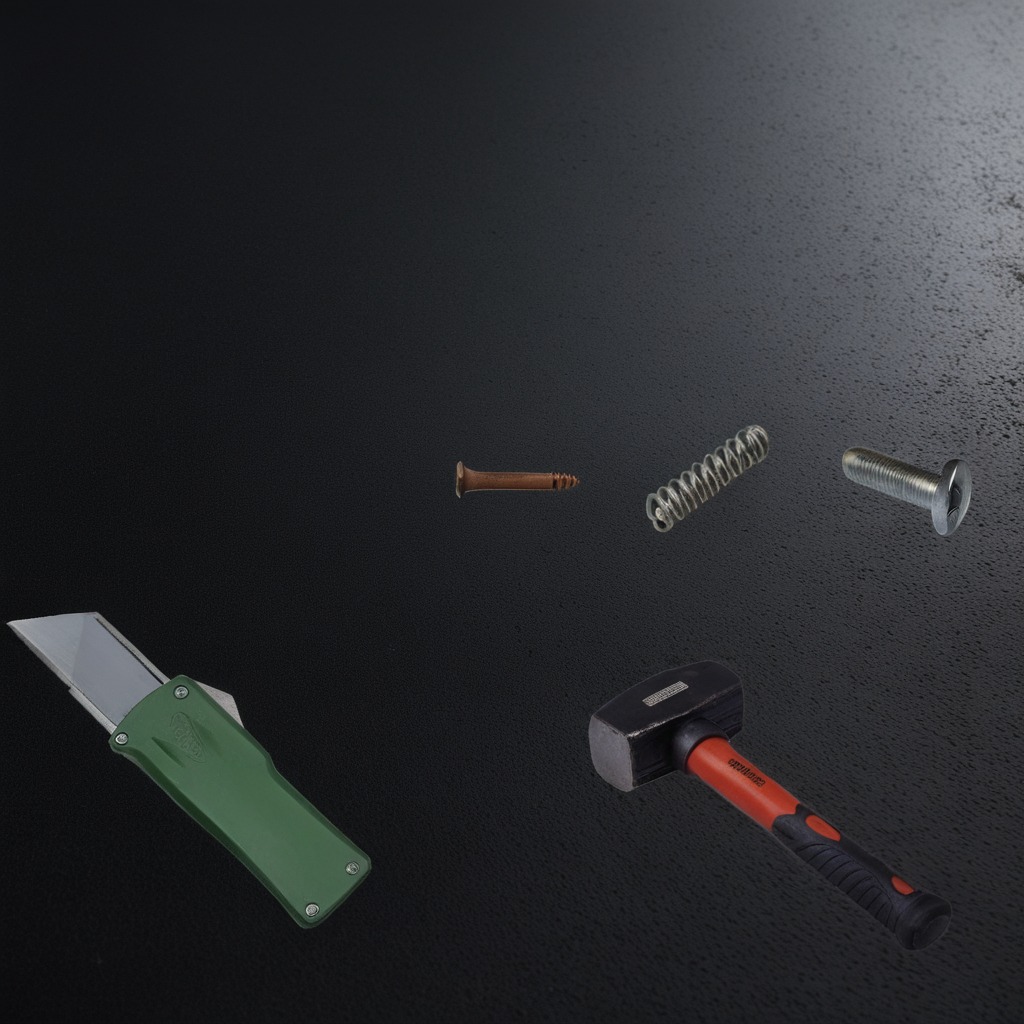
A utility knife, an iron nail, a hammer, and a coiled metal spring are lying on a clean granite tabletop.